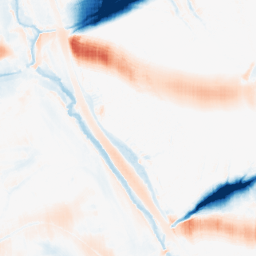
Category: morphological
Decomposition family: morphological_ellipse
Decomposition parameters: operation: average
width: 50
height: 20
Upsampling method: sinc_blackman
Upsampling parameters: scale: 4
kernel_size: 8
Upsampling scale: 4